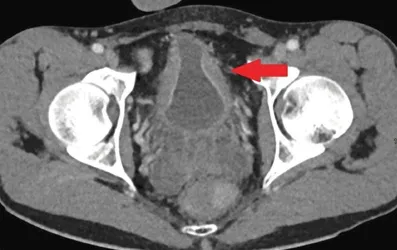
A 28-year-old patient. A contrast-enhanced abdominal CT scan showing the hypervascular mucosa and wall thickening of the middle part of the bladder with an 'hourglass' appearance (red arrow).
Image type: radiology (ct)